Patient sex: F
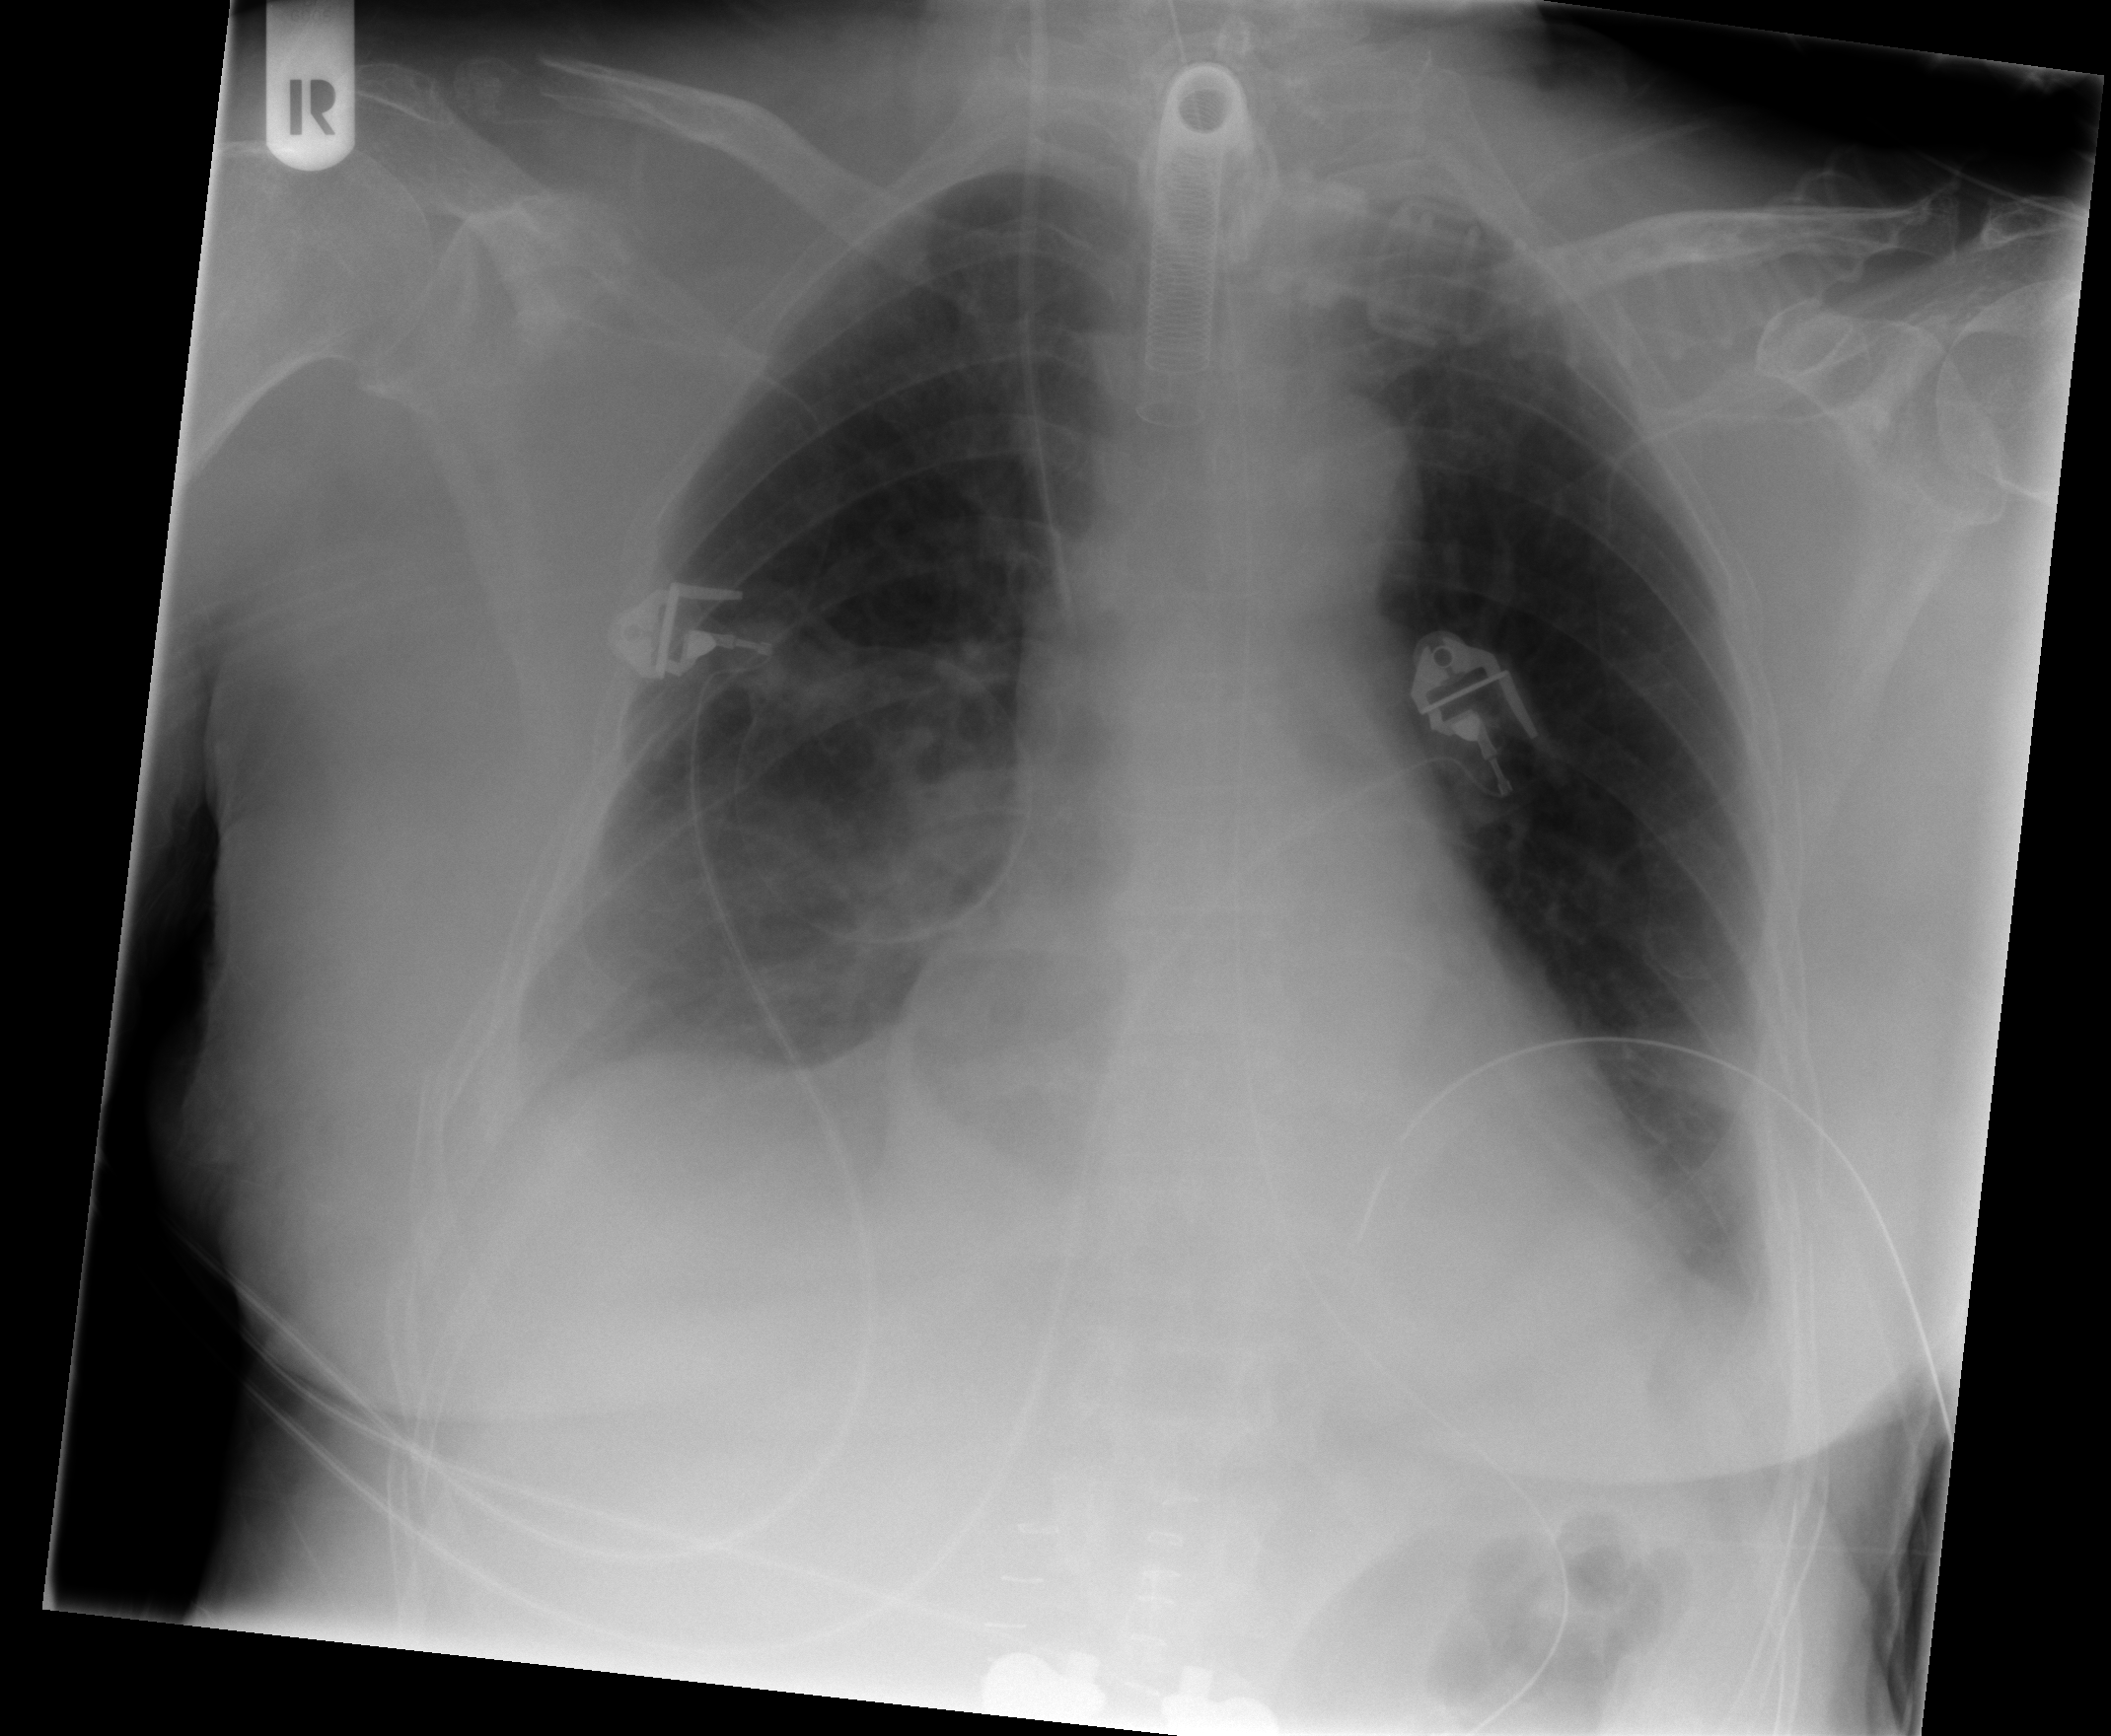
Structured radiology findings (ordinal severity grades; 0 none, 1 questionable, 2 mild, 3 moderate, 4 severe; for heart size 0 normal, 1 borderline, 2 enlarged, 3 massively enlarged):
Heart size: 0
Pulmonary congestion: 2
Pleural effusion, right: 2
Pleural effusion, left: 2
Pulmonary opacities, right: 0
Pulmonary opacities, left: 0
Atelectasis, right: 2
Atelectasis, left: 2